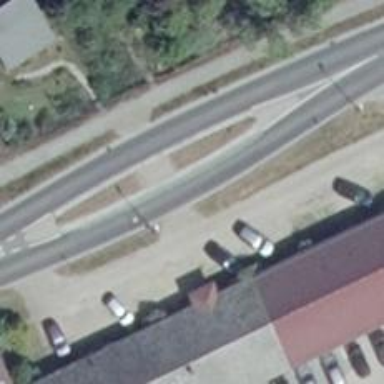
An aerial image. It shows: Primary road with asphalt surface.